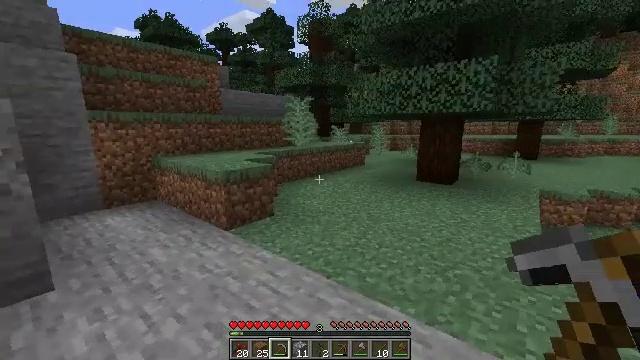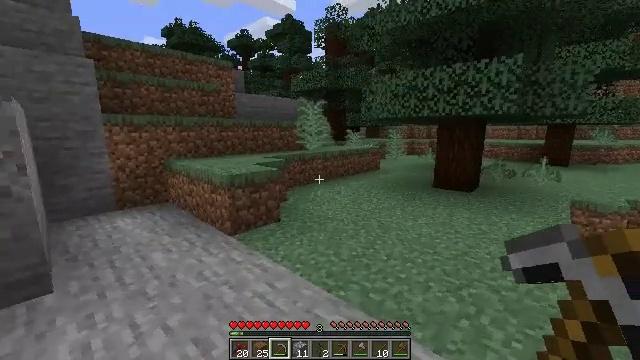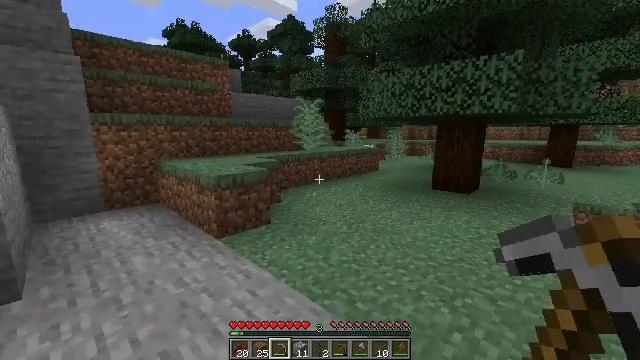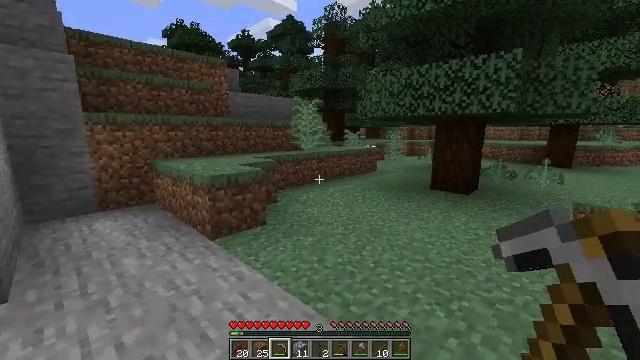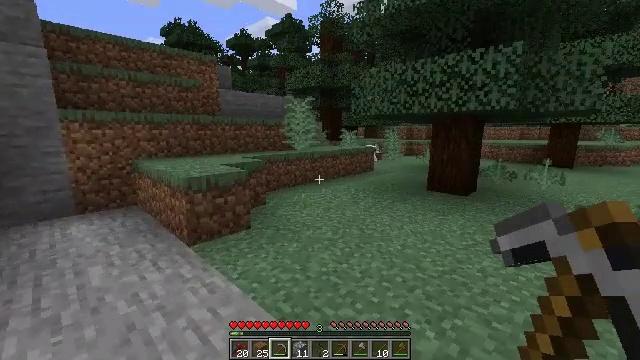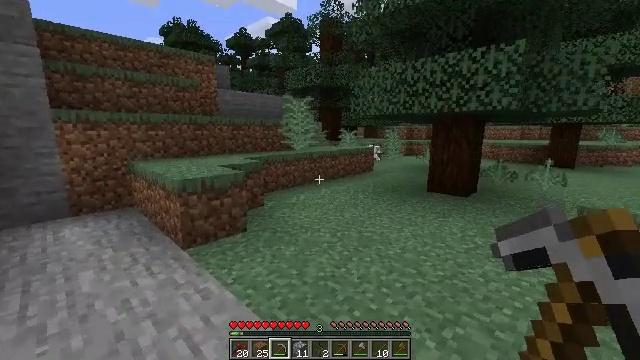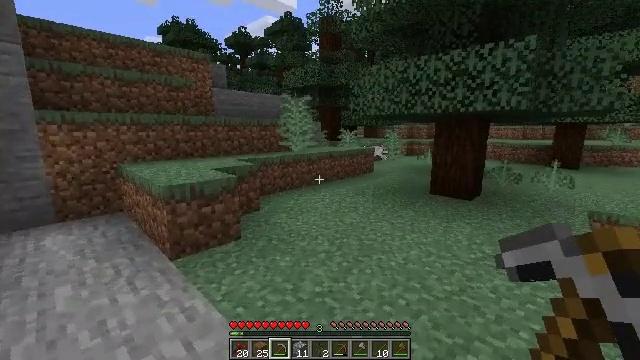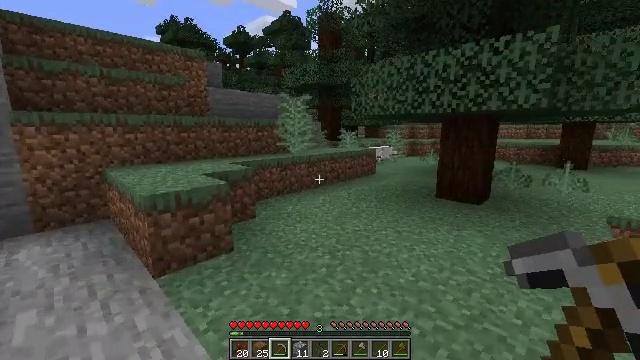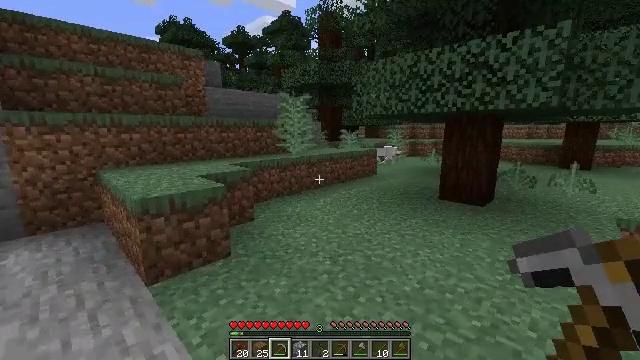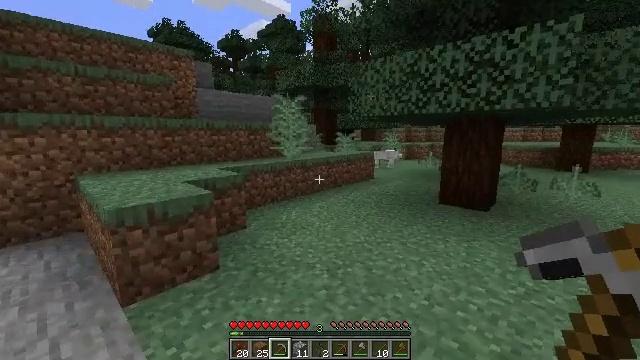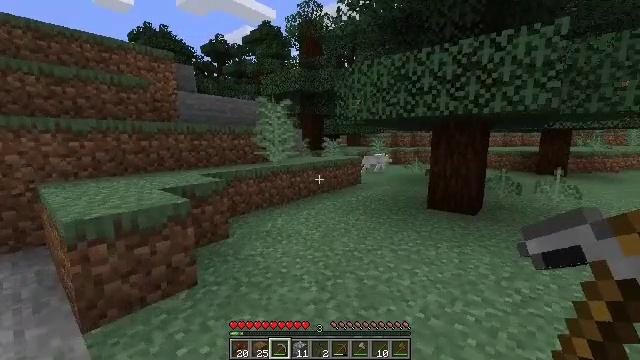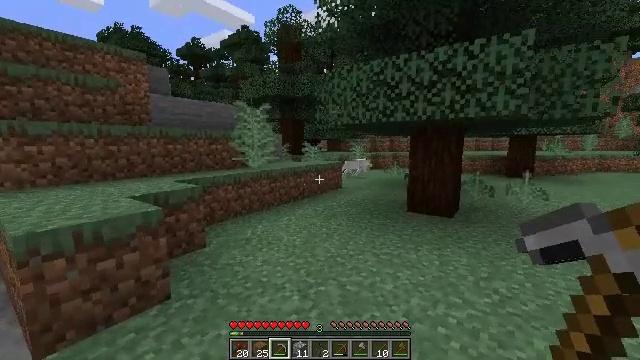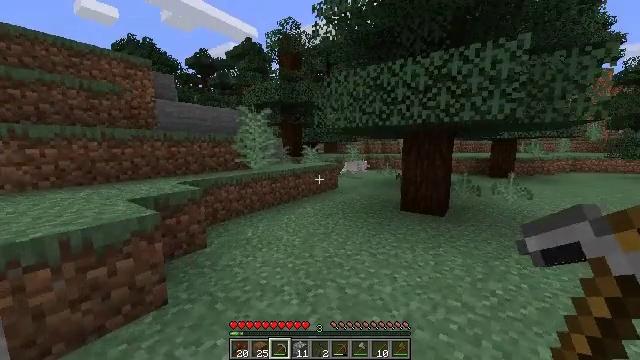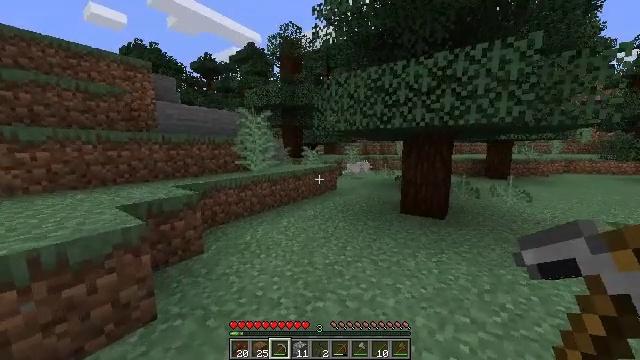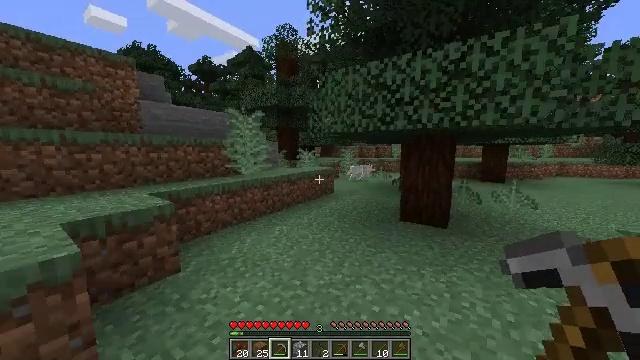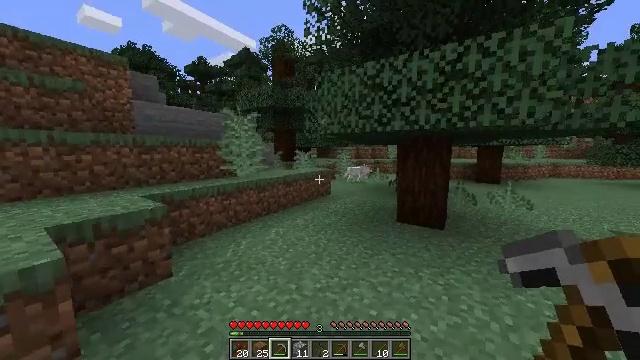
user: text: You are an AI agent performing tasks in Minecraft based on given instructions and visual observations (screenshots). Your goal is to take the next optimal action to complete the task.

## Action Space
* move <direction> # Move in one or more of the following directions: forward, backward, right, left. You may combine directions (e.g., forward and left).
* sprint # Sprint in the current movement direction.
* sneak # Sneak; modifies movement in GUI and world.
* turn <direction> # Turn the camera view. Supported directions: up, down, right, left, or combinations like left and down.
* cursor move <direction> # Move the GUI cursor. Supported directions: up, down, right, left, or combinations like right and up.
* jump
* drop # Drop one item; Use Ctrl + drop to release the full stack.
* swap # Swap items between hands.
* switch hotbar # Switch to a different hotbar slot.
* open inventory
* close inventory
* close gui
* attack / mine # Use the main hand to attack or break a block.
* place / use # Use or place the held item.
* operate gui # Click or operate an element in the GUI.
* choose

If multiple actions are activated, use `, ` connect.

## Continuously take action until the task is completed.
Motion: motion action
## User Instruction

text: Gather materials from the sweet berry bush.
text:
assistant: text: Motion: move forward and move right, turn left
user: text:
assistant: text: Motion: move forward and move right
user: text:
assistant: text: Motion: move forward and move right
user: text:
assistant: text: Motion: move forward
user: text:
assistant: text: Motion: move forward
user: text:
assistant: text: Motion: move forward
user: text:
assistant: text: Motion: move forward
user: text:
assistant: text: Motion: move forward
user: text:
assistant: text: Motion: move forward, turn right
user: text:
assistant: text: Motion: move forward, sprint, turn right and up
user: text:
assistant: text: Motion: move forward, sprint, turn right and up
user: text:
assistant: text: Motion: move forward, sprint
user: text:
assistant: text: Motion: move forward, sprint
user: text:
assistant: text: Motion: move forward, sprint
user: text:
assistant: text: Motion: move forward, sprint
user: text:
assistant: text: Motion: move forward, sprint, turn right
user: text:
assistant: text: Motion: move forward, sprint
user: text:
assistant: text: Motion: move forward, sprint
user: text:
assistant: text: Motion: move forward, sprint
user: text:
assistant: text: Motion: move forward, sprint, turn right
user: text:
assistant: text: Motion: move forward, sprint, turn right
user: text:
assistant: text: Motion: move forward, sprint, turn right
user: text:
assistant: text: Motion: move forward, sprint
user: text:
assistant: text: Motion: move forward, sprint
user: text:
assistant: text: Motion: move forward, sprint
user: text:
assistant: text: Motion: move forward, sprint
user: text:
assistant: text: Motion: move forward, sprint
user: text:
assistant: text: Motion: move forward, sprint
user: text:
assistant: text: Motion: move forward, sprint
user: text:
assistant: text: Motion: move forward, sprint